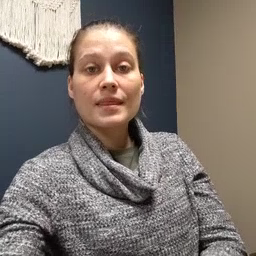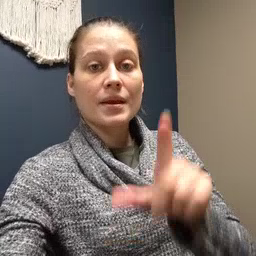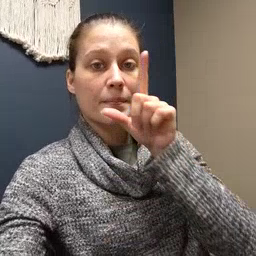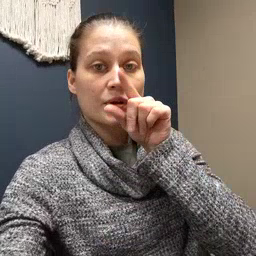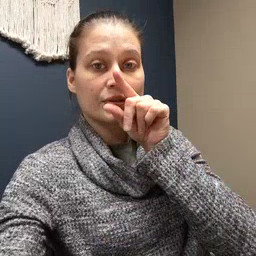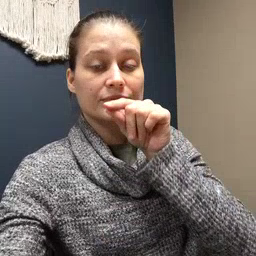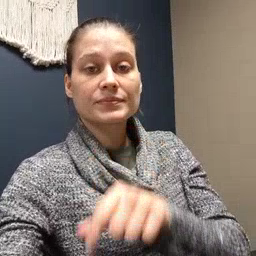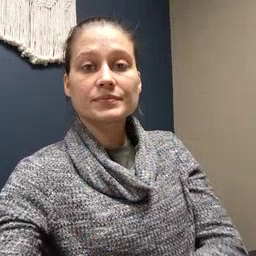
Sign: bird